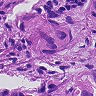
Metastatic tissue present: yes